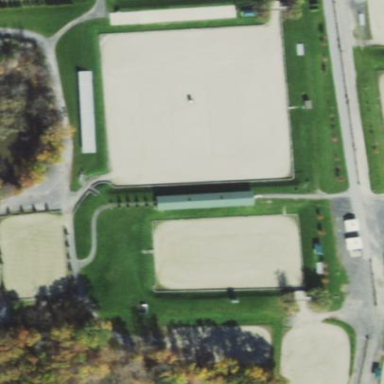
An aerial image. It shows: Equestrian pitch with dirt surface.